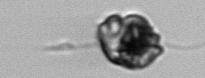
Label: Proterythropsis